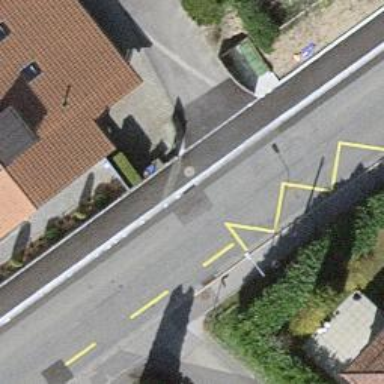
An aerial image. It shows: Unmarked crossing on the road.